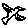
Label: bird